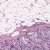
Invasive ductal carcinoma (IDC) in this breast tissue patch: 0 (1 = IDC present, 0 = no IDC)